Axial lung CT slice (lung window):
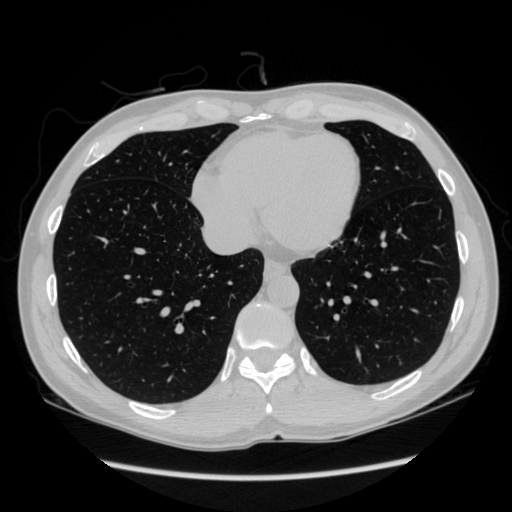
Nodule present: no